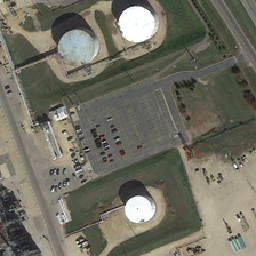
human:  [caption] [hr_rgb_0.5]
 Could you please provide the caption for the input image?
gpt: there is a large parking lot seperates a storage tank with two larger ones .

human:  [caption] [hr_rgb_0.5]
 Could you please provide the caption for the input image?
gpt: There is a parking lot between two pieces of grass in three cylindrical cans.

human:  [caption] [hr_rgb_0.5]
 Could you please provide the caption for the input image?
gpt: There is a parking lot between the two grass in the three-column tray.

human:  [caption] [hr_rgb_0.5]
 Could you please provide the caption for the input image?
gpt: On one side of the two parallel roads are two white reservoirs, a blue reservoir and a parking lot.

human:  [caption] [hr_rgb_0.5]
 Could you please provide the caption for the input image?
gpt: On one side of the two parallel roads, there are two white water tanks and a blue water tank, as well as a parking lot.